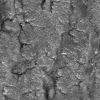
Atmospheric dust classification: not_dusty